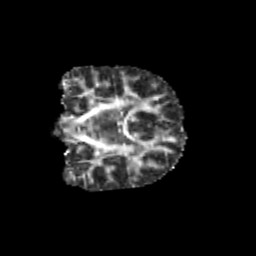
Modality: FA
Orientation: coronal
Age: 10
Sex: male
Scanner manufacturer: siemens
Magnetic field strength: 3 T
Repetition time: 3.8 s
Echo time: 0.07 s